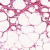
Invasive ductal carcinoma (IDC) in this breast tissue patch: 0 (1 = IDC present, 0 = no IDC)